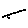
Label: line